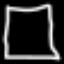
Label: square